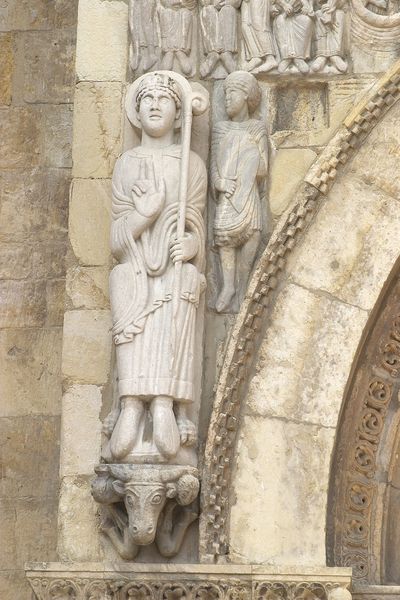
Titel: Puerta del Cordero
Institution: Spanien, Leon, San Isidoro
Schlagwörter: hand, kopf, weiß, marmor, wand, kirche, mantel, kind, gotik, krone, esel, skulptur, statue, bogen, stab, mauer, bischof, plastik, schaf, christus, mittelalter, segnen, heiliger, heilige, schwur, gewände, eid, segensgestus, bischofsstab, bischo